如图, 已知点 \(O\) 是 \(\triangle ABC\) 的重心, 过点 \(O\) 作 \(DE \parallel BC\), 分别交 \(AB\)、\(AC\) 于点 \(D\)、\(E\), 如果设 \(\overrightarrow{AB} = \vec{a}\), \(\overrightarrow{AC} = \vec{b}\), 那么用 \(\vec{a}\)、\(\vec{b}\) 表示 \(\overrightarrow{DE} = \underline{\quad\quad}\).

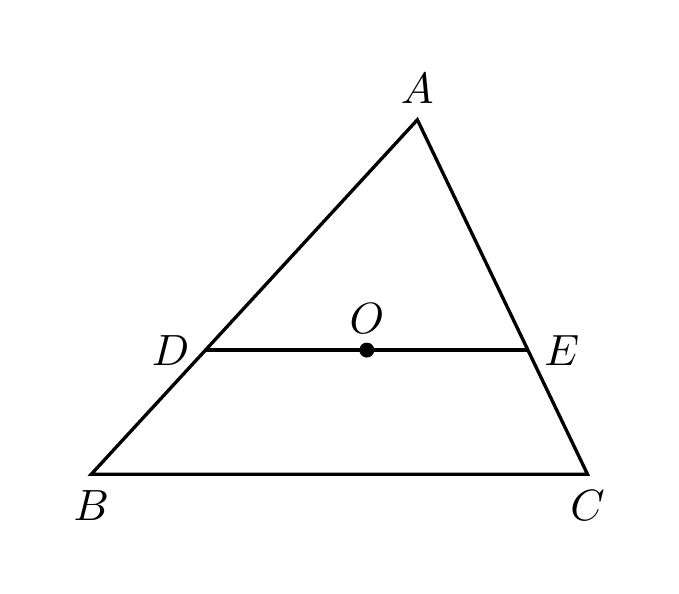
【解答】
【答案】\(\frac{2}{3}(\vec{a} - \vec{b})\)

\vspace{1em}

【分析】本题考查三角形重心的性质, 相似三角形的判定与性质, 向量的线性运算. 熟练掌握三角形重心的性质和相似三角形的性质是解题的关键. 连接 \(CO\) 并延长交 \(AB\) 于点 \(M\), 根据重心的性质可得 \(\frac{AO}{AM} = \frac{2}{3}\), 根据相似三角形的性质可得 \(DE = \frac{2}{3}AB\), 进而根据向量的计算可得 \(\overrightarrow{BC} = \overrightarrow{AC} - \overrightarrow{AB} = \vec{b} - \vec{a}\), 即可求解.

\vspace{1em}

【详解】解: 如图, 连接 \(CO\) 并延长交 \(AB\) 于点 \(M\),

\(\because\) 点 \(O\) 是 \(\triangle ABC\) 的重心,

\(\therefore \frac{AO}{AM} = \frac{2}{3}\),

又 \(\because DE \parallel BC\),

\(\therefore \triangle ADE \sim \triangle ABC\),

\(\therefore \frac{DE}{AB} = \frac{CO}{AM} = \frac{2}{3}\), 即 \(DE = \frac{2}{3}AB\),

\(\because \overrightarrow{AB} = \vec{a}\), \(\overrightarrow{AC} = \vec{b}\),

则 \(\overrightarrow{BC} = \overrightarrow{AC} - \overrightarrow{AB} = \vec{b} - \vec{a}\).

\(\therefore \overrightarrow{DE} = \frac{2}{3}\overrightarrow{BC} = \frac{2}{3}(\vec{b} - \vec{a}) = \frac{2}{3}(\vec{a} - \vec{b})\).

故答案为: \(\frac{2}{3}(\vec{a} - \vec{b})\).